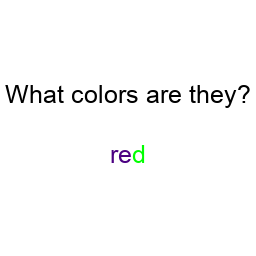
Color: indigo, indigo, lime
Color name shown: red
Background color: white
Question text color: black